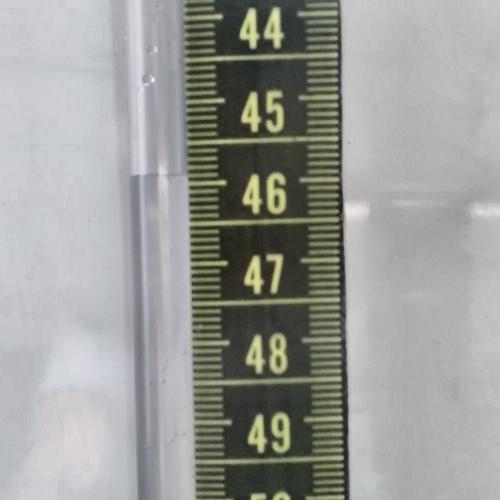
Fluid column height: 45.9 cm